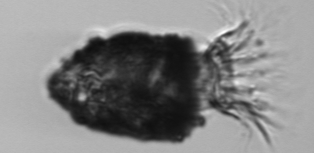
Label: Stenosemella_pacifica